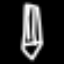
Label: pencil